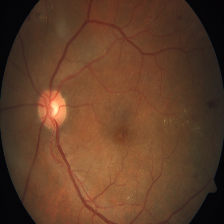
Diabetic retinopathy grade: Severe